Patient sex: M
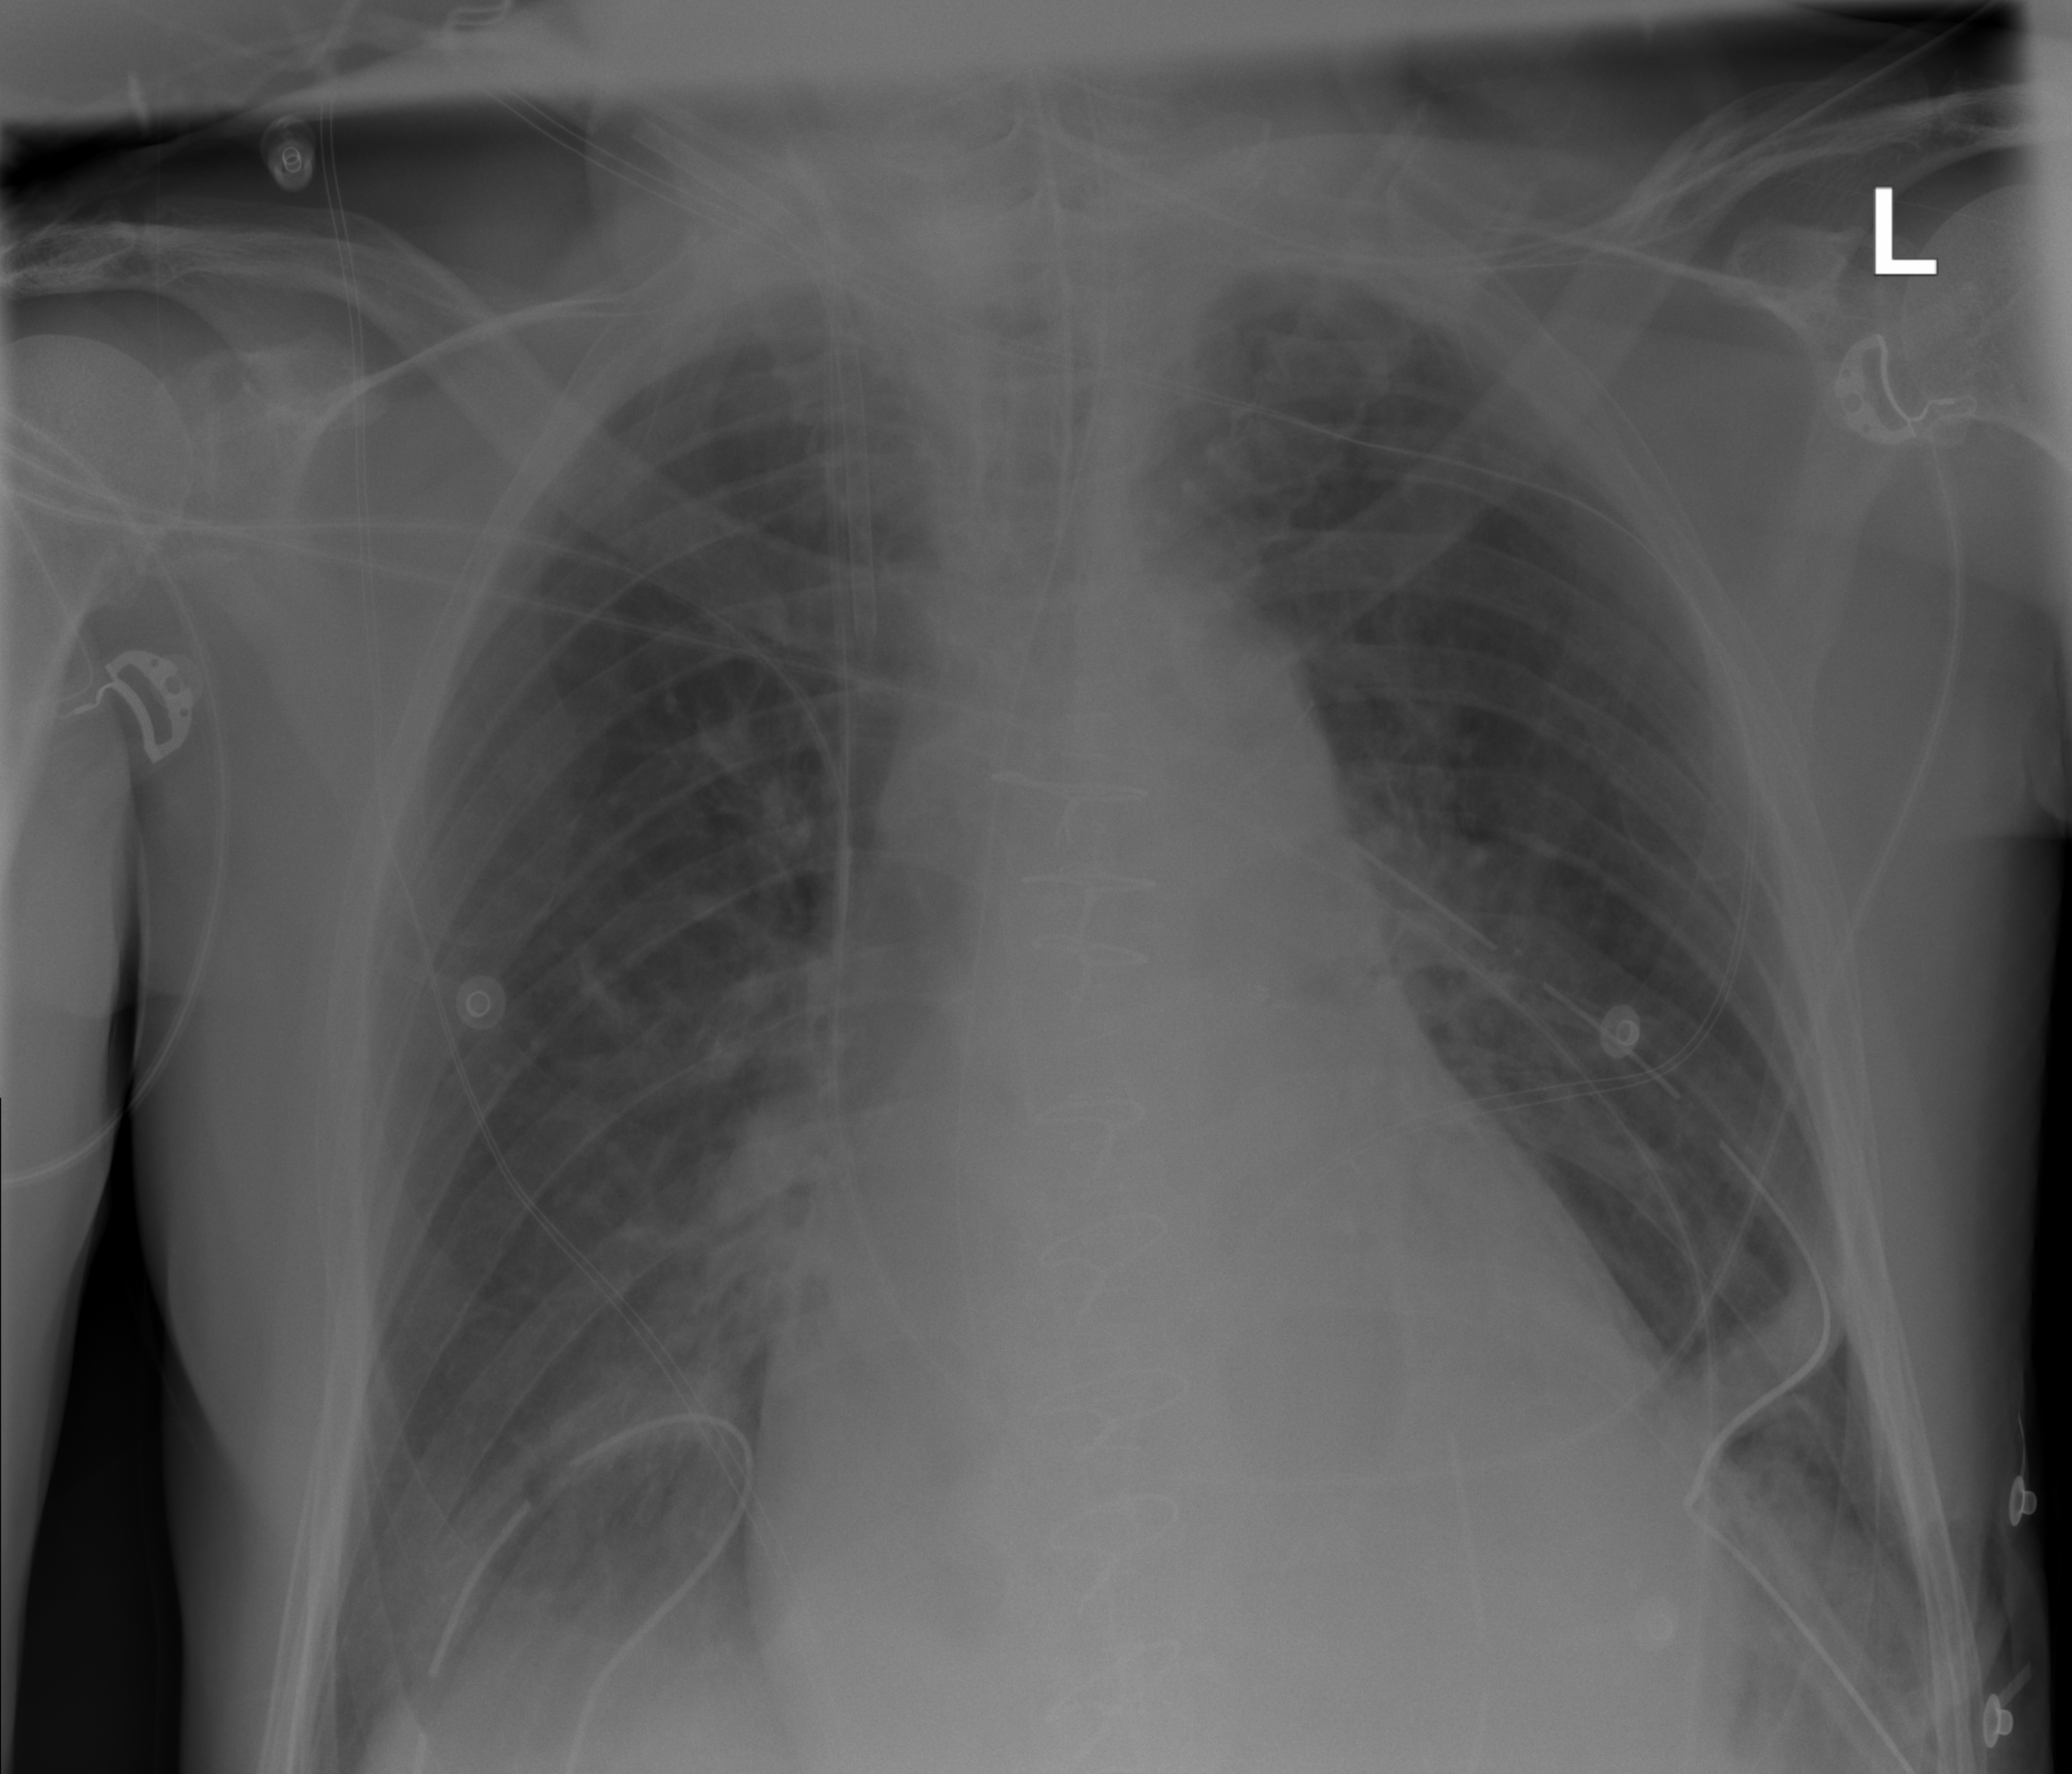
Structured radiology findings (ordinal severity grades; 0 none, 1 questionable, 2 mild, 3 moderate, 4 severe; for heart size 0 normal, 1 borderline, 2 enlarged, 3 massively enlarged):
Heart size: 2
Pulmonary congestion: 2
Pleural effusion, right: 2
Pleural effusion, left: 2
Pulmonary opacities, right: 2
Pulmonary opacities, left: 2
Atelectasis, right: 0
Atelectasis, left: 0